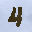
Label: 4